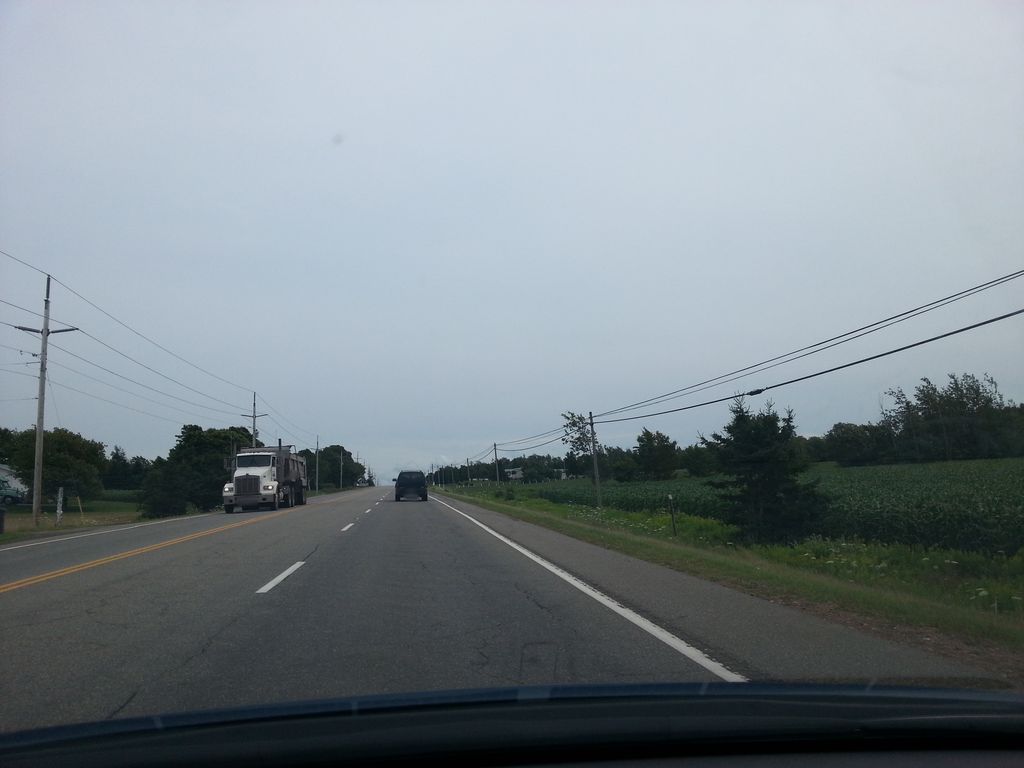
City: charlottetown